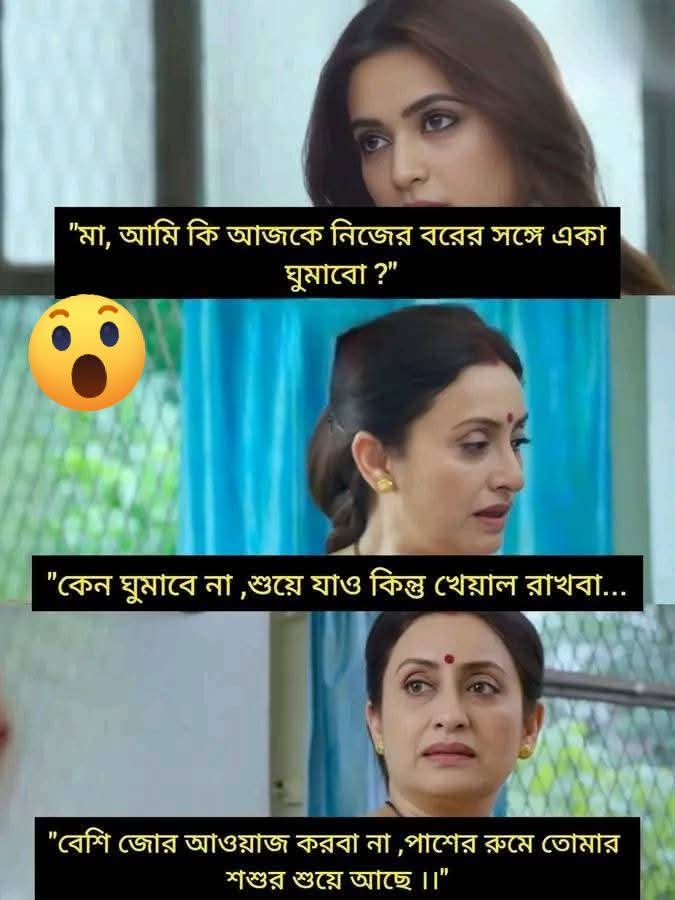
Text: "মা, আমি কি আজকে নিজের বরের সঙ্গে একা ঘুমাবো?"
"কেন ঘুমাবে না, শুয়ে যাও কিন্তু খেয়াল রাখবা...
"বেশি জোর আওয়াজ করবা না, পাশের রুমে তোমার শশুর শুয়ে আছে।।"
Label: Non Hate